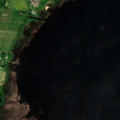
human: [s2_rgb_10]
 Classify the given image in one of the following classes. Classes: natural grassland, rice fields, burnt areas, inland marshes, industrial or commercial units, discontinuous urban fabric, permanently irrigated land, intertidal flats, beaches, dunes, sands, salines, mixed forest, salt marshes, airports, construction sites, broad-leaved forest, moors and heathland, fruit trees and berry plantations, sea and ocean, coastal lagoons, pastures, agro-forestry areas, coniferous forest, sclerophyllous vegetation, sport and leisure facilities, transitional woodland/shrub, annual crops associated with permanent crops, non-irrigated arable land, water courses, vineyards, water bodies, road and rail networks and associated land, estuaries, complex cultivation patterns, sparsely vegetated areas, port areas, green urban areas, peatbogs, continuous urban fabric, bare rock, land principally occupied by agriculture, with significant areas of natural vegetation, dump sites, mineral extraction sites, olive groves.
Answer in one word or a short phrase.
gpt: discontinuous urban fabric, land principally occupied by agriculture, with significant areas of natural vegetation, coniferous forest, inland marshes, water bodies